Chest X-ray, AP view. Patient: 60 years old, sex M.
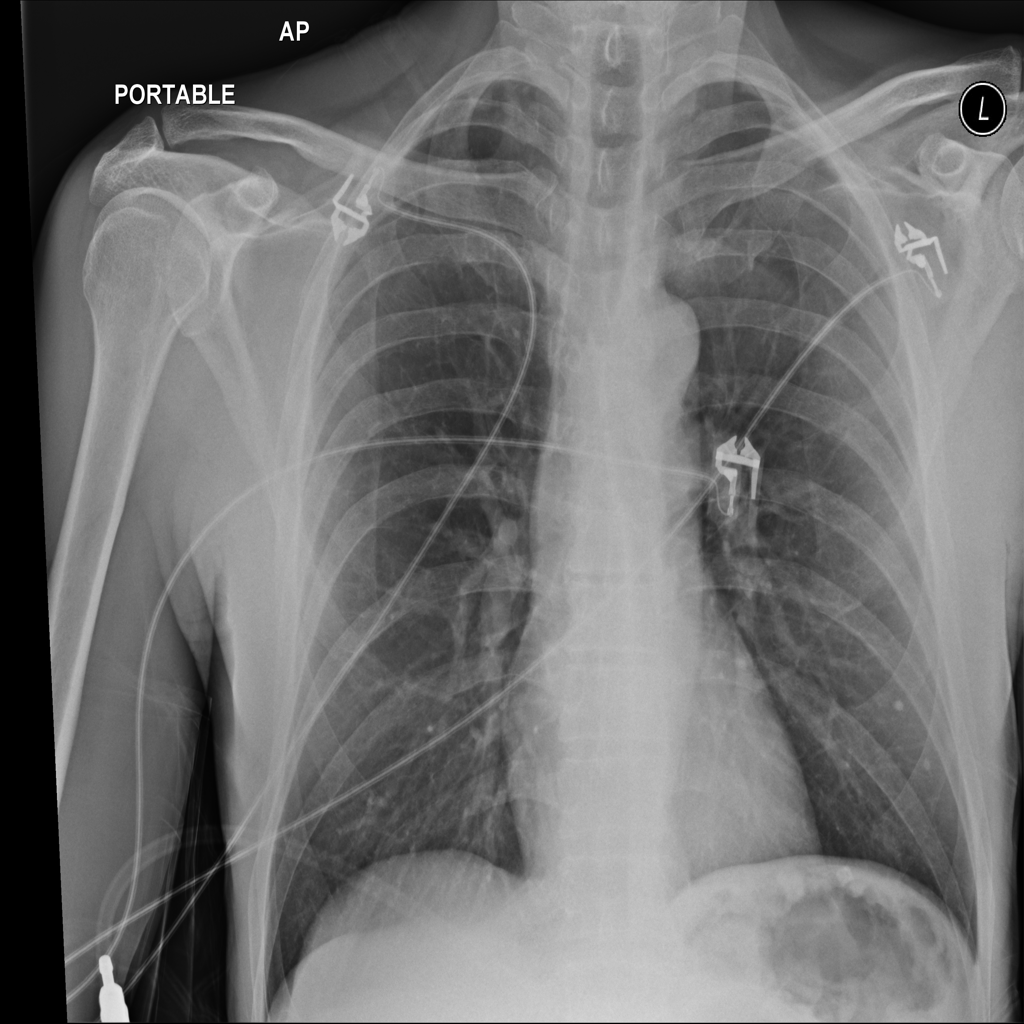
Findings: No Finding